Current action and preconditions to check: trajectory_clear

Your task: For each precondition in the list above, predict whether it will hold at this action.

Consider the current scene as observed from the mobile robot's camera, and analyze the predicted future states of all dynamic agents (e.g., people, animals, vehicles, or any moving entities) within the NEXT SECOND.

IMPORTANT: Only answer "very likely" if you are absolutely certain—based on strong, clear evidence—that a dynamic agent will violate the precondition in the predicted future state. Do NOT answer "very likely" for unlikely, ambiguous, or low-probability risks.

Ask yourself for each precondition: Is there a high probability, with clear and convincing evidence, that the predicted future states of any dynamic agent will interfere with the predicted future state of the currently executing action within the NEXT SECOND, causing that precondition to fail?

Assess the risk level based on these predictions. Use "likely" or "very likely" if motions create a clear risk of interference.

Use "neutral" or "improbable" if agents are nearby but their predicted paths are clearly diverging or non-conflicting.

Failure Risk Categories: "very improbable", "improbable", "neutral", "likely", "very likely"

Answer Format: Output ONLY the probability_of_failure value from these categories: "very improbable", "improbable", "neutral", "likely", "very likely"

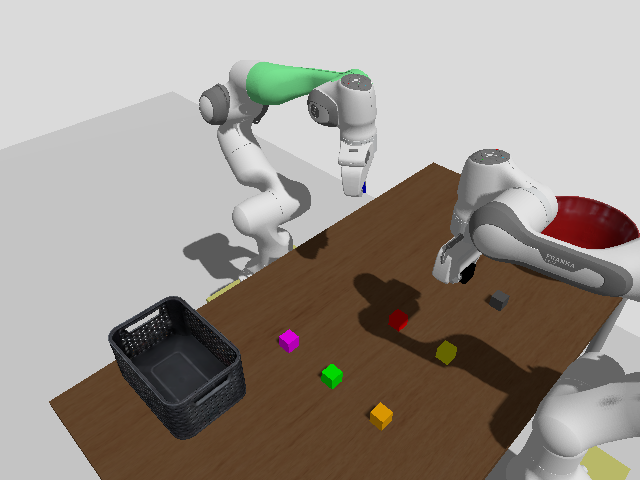

Answer: very improbable